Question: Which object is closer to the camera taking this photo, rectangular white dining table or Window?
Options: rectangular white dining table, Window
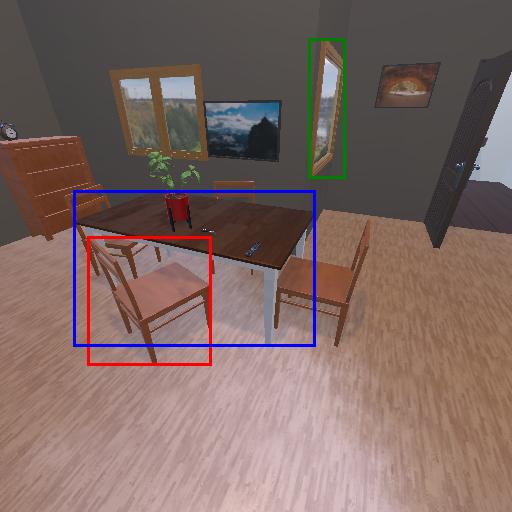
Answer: rectangular white dining table